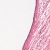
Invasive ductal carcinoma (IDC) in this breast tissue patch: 0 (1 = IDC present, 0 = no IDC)